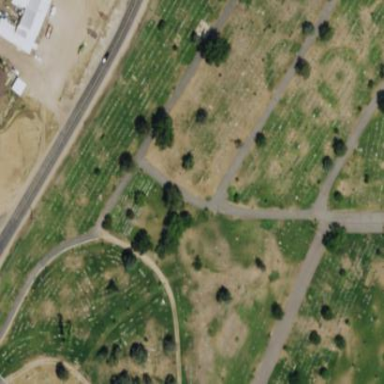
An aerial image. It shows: Grave yard.